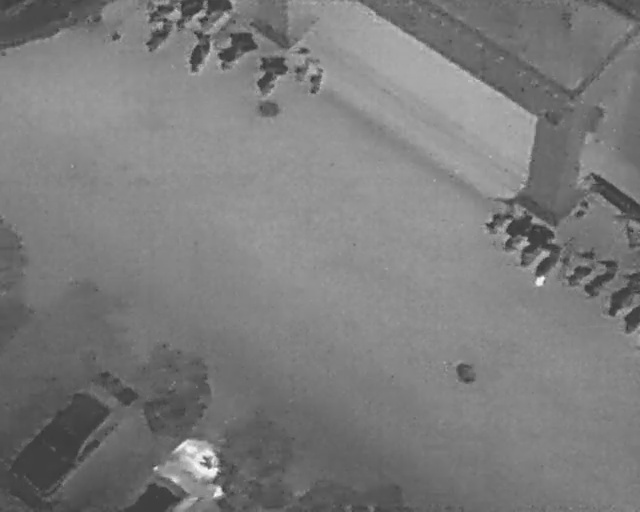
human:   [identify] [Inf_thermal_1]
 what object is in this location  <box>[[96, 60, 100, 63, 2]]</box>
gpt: <ref>1 medium bicycle at the right</ref>

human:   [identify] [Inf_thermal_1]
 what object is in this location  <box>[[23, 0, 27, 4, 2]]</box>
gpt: <ref>1 medium bicycle at the top left</ref>